Question: I have a drawing with several lines inside it and I need to animate it moving it and at the same time trasforming it from a rectangle to a parallelogram, as in the toy example image below. I wonder if there are any libraries which can perform such operations without the need to write down a complex and inefficient routine by myself. I am ready to use some graphic libraries as d3, Raphael or Highcharts which I already know a bit, but I don't know if they have a routine such the one I have described. What's the easiest thing to do?

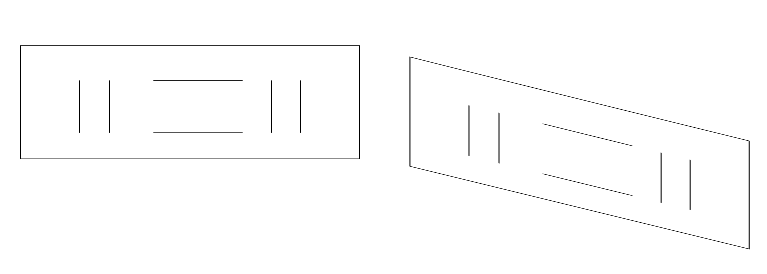
Answer: In Raphael just apply a matrix, I show you an example made with a set of 2 different types of draws:
'''
var R = Raphael(10,150,200,140);
var r = R.rect(0,0,200,100).attr({fill: "red"});
var p = R.path("M0,50h200");
var s = R.set();
s.push(r);
s.push(p);
s.transform("m1,0.2,0,1,0,0");
'''
The second value is the X skew, it will skew a fraction of the element width.
And is the same with inline svg.
'''
<svg width="200" height="140" version="1.1" xmlns="http://www.w3.org/2000/svg">
<rect x="0" y="0" width="200" height="100" r="0" rx="0" ry="0" fill="#00f" stroke="#000" transform="matrix(1,0.2,0,1,0,0)">
</rect>
</svg>
'''
<URL>